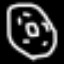
Label: donut